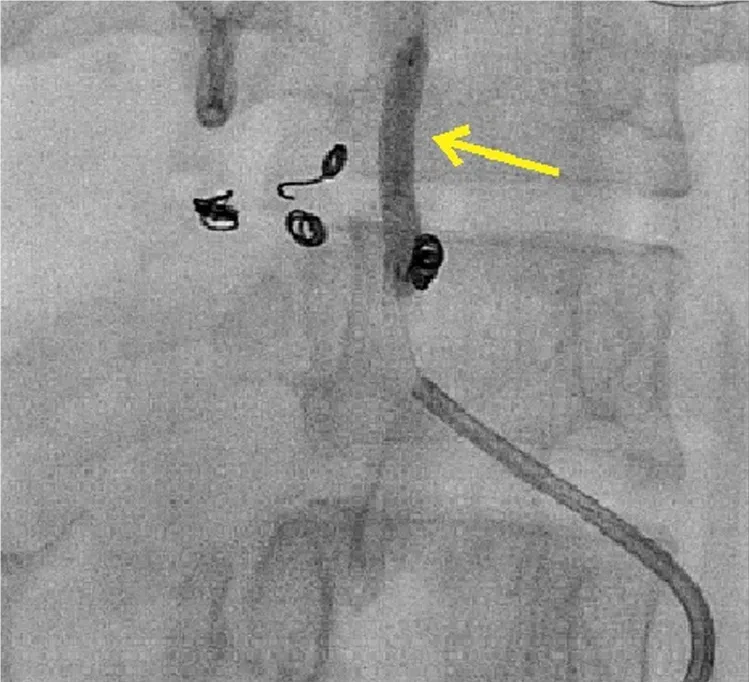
Conventional celiac artery angiography and coiling of cystic artery pseudoaneurysm and right hepatic artery and coil migration into left hepatic artery followed by stenting of the left hepatic artery[yellow arrow].
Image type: radiology (x_ray)